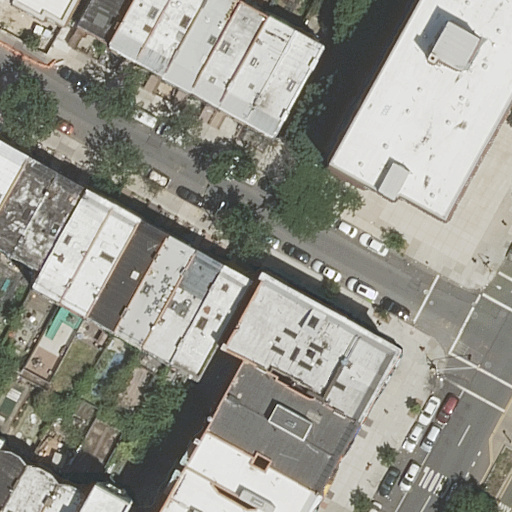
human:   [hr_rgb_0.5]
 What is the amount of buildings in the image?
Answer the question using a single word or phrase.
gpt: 27

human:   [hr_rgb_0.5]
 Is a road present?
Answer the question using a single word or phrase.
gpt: yes

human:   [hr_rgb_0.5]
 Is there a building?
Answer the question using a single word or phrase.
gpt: yes

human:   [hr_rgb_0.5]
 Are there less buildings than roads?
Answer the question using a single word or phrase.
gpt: no

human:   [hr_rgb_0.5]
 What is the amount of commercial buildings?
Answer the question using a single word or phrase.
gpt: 0

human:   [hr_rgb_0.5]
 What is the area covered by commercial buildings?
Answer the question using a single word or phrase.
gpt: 0m2

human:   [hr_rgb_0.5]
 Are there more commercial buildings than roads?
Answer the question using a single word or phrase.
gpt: no

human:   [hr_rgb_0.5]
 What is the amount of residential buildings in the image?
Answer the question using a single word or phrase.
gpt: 27

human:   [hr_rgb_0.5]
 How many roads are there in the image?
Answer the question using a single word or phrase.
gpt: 2

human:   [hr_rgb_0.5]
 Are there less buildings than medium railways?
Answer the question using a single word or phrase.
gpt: no

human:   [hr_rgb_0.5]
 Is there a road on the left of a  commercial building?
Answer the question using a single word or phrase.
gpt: no

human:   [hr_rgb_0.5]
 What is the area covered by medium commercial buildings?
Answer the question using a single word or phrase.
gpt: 0m2

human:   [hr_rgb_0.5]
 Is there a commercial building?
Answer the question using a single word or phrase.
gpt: no

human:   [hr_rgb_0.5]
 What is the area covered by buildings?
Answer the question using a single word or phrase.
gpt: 3787m2

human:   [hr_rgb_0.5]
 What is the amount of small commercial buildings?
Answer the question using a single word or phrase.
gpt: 0

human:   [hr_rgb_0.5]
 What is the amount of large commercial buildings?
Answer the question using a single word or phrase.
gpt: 0

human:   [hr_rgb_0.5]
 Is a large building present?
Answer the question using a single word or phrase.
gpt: no

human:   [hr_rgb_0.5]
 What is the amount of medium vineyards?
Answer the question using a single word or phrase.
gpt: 0

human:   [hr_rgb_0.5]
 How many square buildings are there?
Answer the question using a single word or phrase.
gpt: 0

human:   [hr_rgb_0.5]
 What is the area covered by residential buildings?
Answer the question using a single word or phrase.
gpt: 3787m2

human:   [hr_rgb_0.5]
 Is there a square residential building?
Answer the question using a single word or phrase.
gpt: no

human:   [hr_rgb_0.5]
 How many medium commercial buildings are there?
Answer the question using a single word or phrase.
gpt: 0

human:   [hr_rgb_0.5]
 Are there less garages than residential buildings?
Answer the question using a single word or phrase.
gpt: yes

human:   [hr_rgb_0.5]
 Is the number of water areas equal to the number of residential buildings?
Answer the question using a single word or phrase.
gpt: no

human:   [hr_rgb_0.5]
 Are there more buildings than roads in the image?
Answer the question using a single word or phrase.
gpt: yes

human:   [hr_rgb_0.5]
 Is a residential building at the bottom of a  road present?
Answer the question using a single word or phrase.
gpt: yes

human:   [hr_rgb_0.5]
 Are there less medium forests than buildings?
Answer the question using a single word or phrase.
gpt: yes

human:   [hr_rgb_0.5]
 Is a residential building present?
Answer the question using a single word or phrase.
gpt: yes

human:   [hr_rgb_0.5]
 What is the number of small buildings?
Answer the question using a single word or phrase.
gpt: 9

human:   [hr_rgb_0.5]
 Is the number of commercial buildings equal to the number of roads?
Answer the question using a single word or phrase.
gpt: no

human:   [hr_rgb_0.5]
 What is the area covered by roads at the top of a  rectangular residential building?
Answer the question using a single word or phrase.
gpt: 0m2

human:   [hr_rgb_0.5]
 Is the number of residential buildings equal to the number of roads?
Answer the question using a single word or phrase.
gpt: no

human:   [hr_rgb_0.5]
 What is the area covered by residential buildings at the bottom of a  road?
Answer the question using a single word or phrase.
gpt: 2060m2

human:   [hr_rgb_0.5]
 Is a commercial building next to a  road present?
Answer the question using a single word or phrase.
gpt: no

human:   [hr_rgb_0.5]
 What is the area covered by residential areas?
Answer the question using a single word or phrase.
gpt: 0m2

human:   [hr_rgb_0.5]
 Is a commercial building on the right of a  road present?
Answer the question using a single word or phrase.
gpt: no

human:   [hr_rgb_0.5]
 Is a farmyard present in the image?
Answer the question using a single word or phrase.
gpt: no

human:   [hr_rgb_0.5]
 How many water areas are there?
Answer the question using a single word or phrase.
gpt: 0

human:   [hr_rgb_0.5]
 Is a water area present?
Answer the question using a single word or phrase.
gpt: no

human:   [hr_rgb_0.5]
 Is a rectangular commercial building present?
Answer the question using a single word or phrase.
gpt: no

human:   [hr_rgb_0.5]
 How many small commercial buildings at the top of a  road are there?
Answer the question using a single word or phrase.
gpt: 0

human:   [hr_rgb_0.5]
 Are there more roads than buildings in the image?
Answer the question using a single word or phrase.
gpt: no

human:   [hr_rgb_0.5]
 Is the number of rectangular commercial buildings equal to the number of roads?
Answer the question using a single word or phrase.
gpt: no

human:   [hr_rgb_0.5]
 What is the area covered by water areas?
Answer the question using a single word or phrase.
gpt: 0m2

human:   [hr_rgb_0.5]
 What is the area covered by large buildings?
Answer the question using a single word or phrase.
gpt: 0m2

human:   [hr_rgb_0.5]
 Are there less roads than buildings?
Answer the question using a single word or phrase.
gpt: yes

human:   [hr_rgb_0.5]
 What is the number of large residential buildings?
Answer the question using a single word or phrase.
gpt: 0

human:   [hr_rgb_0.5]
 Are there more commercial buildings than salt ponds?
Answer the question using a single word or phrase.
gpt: no

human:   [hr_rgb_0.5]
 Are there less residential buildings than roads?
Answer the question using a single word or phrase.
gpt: no

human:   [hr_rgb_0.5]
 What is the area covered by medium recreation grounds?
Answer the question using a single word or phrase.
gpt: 0m2

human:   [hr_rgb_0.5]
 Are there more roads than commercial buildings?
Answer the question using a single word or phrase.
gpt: yes

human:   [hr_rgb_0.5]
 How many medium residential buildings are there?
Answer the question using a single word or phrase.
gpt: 18

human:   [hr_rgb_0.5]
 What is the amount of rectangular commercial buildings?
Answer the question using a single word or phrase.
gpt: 0

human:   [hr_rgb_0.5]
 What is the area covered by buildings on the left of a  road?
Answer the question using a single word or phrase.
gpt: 3302m2

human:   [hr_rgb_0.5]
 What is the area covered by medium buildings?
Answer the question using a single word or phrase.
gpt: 3329m2

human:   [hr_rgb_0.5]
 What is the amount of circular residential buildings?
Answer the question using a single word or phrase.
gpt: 0

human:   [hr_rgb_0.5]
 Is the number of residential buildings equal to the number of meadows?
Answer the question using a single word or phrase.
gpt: no

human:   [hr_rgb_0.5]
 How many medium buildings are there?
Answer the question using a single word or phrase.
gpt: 18

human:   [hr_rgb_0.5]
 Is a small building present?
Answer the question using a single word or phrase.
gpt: yes

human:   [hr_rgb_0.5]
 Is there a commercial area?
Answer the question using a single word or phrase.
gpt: no

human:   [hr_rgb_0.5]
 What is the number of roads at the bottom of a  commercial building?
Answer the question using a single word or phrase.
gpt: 0

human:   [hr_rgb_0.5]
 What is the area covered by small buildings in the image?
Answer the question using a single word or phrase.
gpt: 458m2

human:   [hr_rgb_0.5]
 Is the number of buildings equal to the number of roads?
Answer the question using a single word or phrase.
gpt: no

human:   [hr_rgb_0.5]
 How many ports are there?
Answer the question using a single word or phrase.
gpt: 0